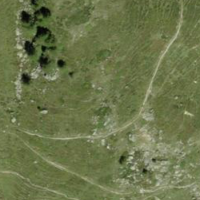
EUNIS habitat code: 23
Species observed at this site:
Vaccinium myrtillus